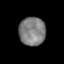
Tissue: prostate
Cell type: Myeloid cells
Senescence score: 0.301
Nuclear area (px): 739
Mean DAPI intensity: 126.512